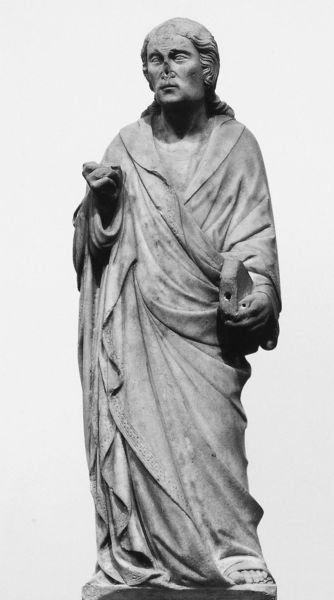
Titel: Vier Heiligenstatuetten vom Gewände des Hauptportals des Doms
Künstler: Piero di Giovanni Tedesco
Institution: Florenz, Domopera
Schlagwörter: fuß, hand, kopf, mann, umhang, marmor, mund, nase, tuch, augen, falten, gesicht, kragen, stein, hände, figur, gewand, haare, mantel, gotik, locken, skulptur, statue, füße, man, plastik, zehen, buch, loch, faust, christus, jesus, jesus christus, toga, heiliger, tunika, prophet, staue, erlöser, statur, heiligenfigur, beschädigt, evangelist, messias, ohne, gottessohn, sohn gottes, christkind, nasenlos, fehlt, ohne nase, abgebrochene nase, keine nase, nase fehlt, christkönig, heilland, erretter, jesus von nazaret, die nase fehlt, was ist mit der nase, passiert, figurtein